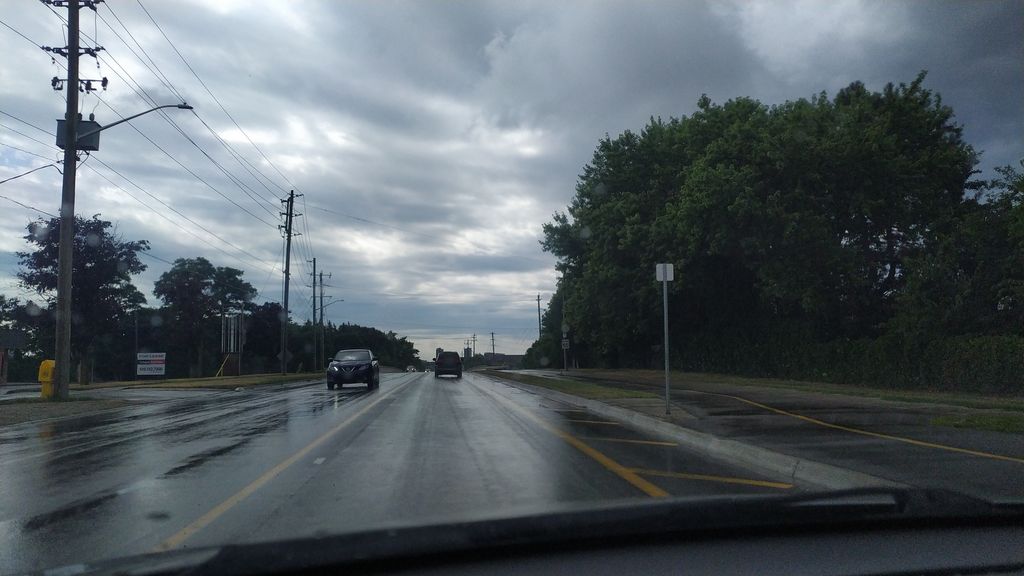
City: kitchener-waterloo